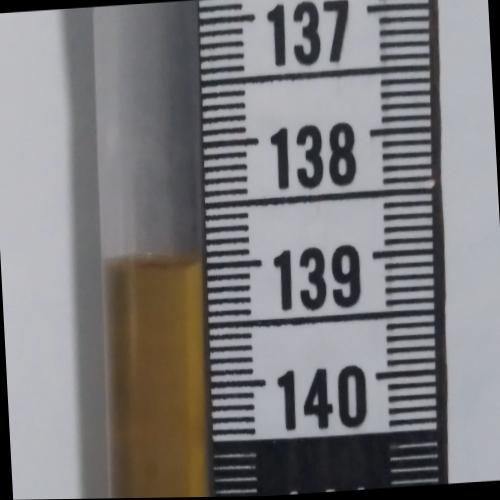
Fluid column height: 139.0 cm